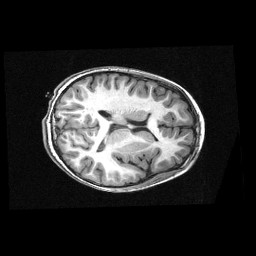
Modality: T1w
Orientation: axial
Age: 9
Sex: female
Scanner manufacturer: siemens
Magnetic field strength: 3 T
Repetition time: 2.3 s
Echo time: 0.00336 s